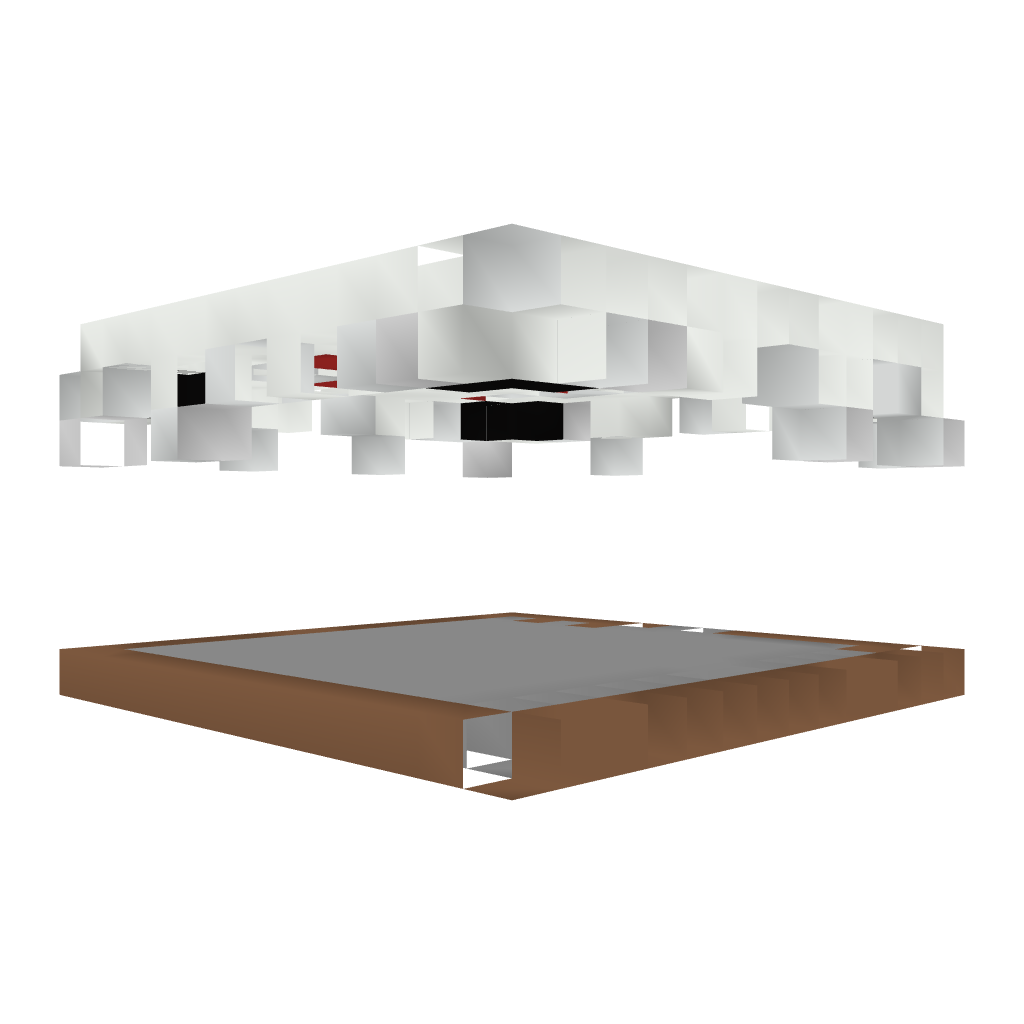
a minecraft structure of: Empty cake